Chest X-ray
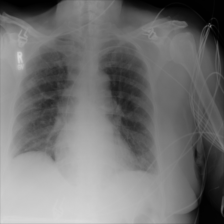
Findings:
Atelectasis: positive
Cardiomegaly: negative
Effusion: positive
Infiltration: negative
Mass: negative
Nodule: negative
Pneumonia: negative
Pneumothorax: negative
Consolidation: negative
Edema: negative
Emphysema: negative
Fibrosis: negative
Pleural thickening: negative
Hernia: negative